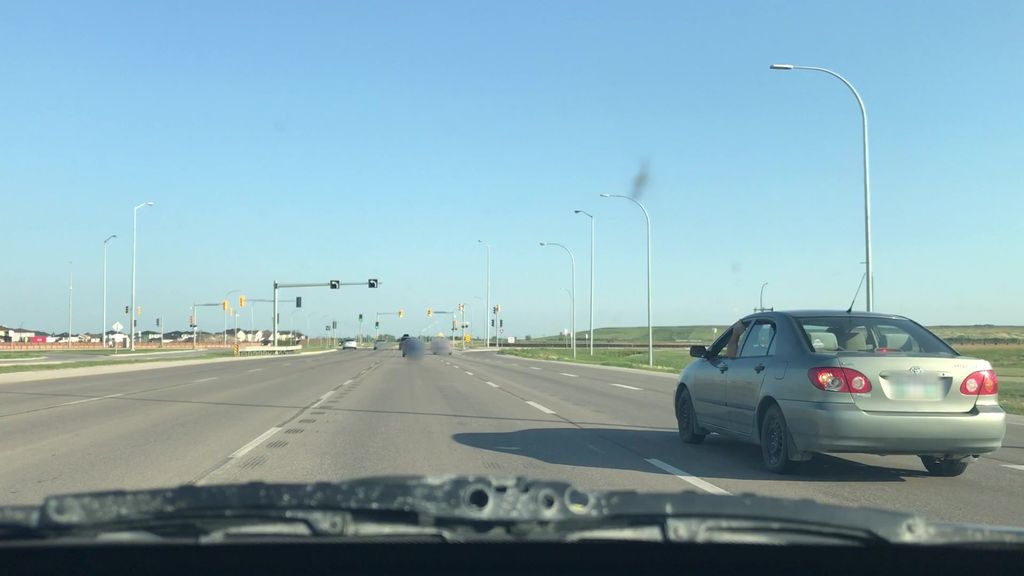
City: winnipeg